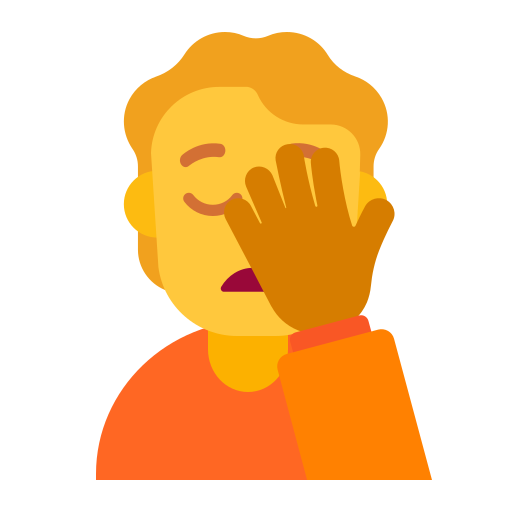
person facepalming flat default